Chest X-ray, AP view. Patient: 58 years old, sex F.
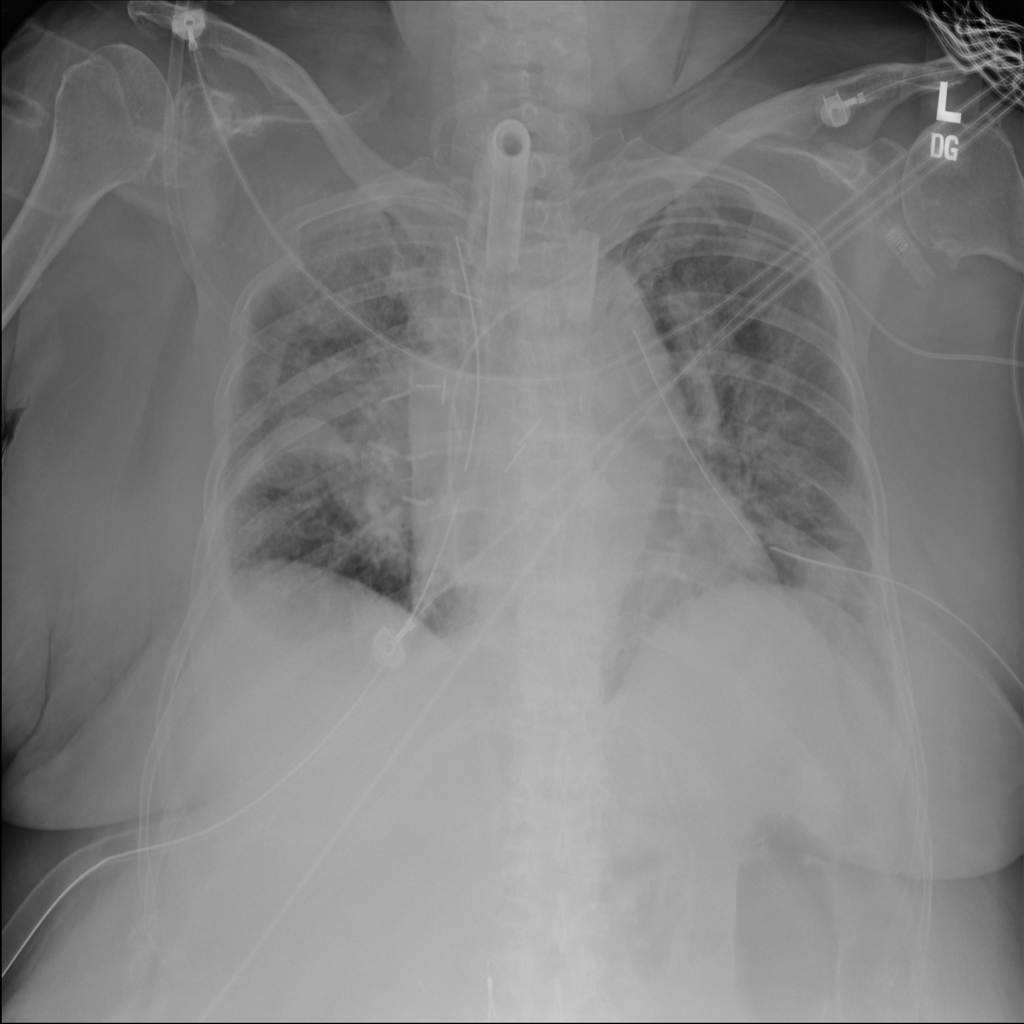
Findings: Infiltration, Pneumothorax